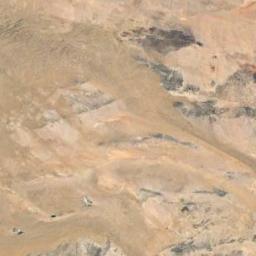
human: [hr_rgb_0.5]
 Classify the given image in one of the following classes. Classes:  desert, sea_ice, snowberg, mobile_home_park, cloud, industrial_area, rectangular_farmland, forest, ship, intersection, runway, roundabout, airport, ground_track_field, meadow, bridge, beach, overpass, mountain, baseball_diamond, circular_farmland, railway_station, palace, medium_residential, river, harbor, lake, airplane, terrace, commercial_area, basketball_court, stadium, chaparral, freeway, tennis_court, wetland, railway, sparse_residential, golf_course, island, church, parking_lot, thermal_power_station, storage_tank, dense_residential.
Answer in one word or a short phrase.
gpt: desert